【题型】填空题　【知识点】平面几何　【难度】medium
如图，$MN$是$\odot O$的直径，点$A$是半圆上的三等分点，点$B$是劣弧$AN$的中点，点$P$是直径$MN$上一动点。若$MN=2\sqrt{2}$，$AB=1$，则$\triangle PAB$周长的最小值是\underline{\qquad}。

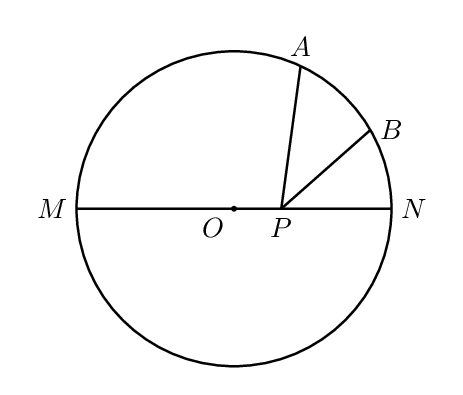
【解答】
\noindent \textbf{【答案】3}
\vspace{0.5em}
\noindent \textbf{【分析】}本题考查了轴对称的性质，圆心角与弧，勾股定理，作点$A$关于$MN$的对称点$A'$，连接$A'B$，交$MN$于点$P$，连接$OA'$，$OA$，$OB$，$PA$，$AA'$。根据轴对称的性质得到$\angle A'ON = \angle AON = 60^\circ$，$PA = PA'$，进而可知$\angle BON = 30^\circ$，$\angle A'OB = 90^\circ$，根据勾股定理求出$A'B = 2$，可知$PA + PB = PA' + PB = A'B = 2$，进而可求$\triangle PAB$周长的最小值，熟练掌握以上知识点并灵活运用，添加适当的辅助线是解此题的关键。
\vspace{0.5em}
\noindent \textbf{【详解】}解：如图，作点$A$关于$MN$的对称点$A'$，连接$A'B$，交$MN$于点$P$，连接$OA'$，$OA$，$OB$，$PA$，$AA'$。

\vspace{0.5em}
$\because$ 点$A$与$A'$关于$MN$对称，点$A$是半圆上的一个三等分点，
\[
\begin{aligned}
&\therefore \angle A'ON = \angle AON = 60^\circ,\ PA = PA', \\
&\because \text{点}B\text{是劣弧}AN\text{的中点}, \\
&\therefore \angle BON = 30^\circ, \\
&\therefore \angle A'OB = \angle A'ON + \angle BON = 90^\circ, \\
&\because MN = 2\sqrt{2}, \\
&\therefore OA = OA' = OB = \sqrt{2}, \\
&\therefore A'B = \sqrt{OB^2 + OA'^2} = 2, \\
&\therefore PA + PB = PA' + PB = A'B = 2, \\
&\therefore \triangle PAB\text{周长的最小值} = PA + PB + AB = 2 + 1 = 3,
\end{aligned}
\]
故答案为：$\boldsymbol{3}$。
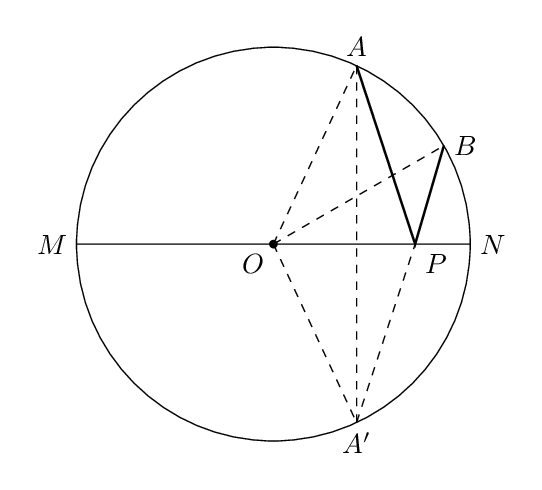